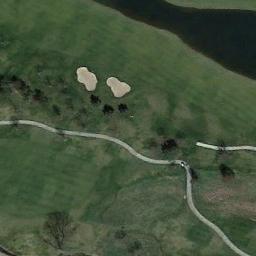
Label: golf_course